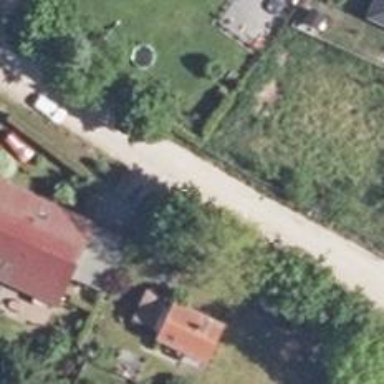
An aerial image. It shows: Gravel road in residential area.